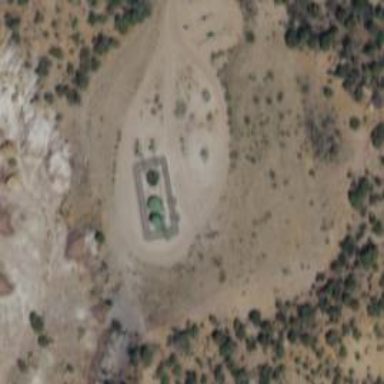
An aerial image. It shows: Storage tank that is man-made.